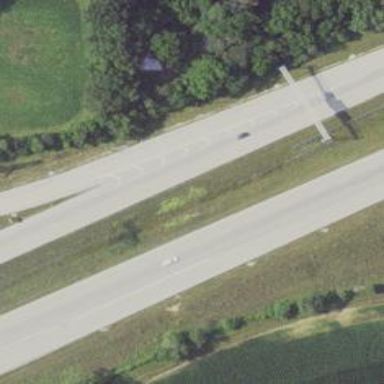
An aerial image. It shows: Road marking featuring gore chevron.